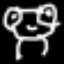
Label: frog